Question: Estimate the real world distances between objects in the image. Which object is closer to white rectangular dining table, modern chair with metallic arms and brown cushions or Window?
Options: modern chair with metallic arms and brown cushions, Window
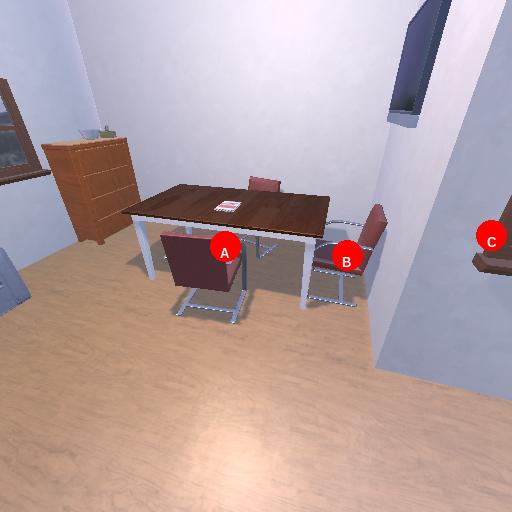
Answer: modern chair with metallic arms and brown cushions